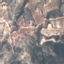
Land use / land cover: HerbaceousVegetation